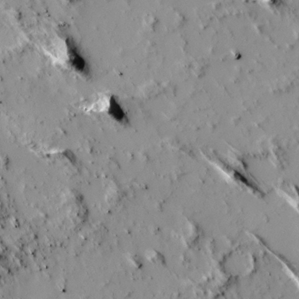
Label: non_frost